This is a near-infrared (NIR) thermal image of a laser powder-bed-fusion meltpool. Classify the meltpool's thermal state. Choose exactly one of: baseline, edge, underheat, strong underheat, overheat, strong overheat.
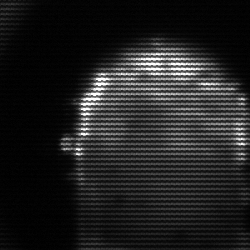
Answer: baseline